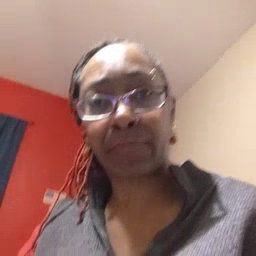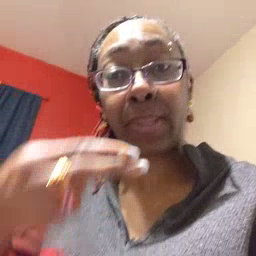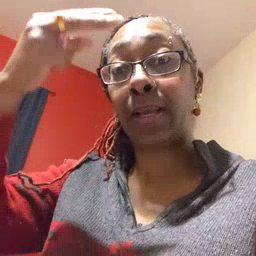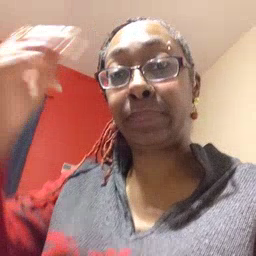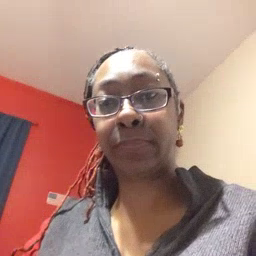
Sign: high